Field crop: maize
Growth stage: 1
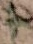
Species: atriplex